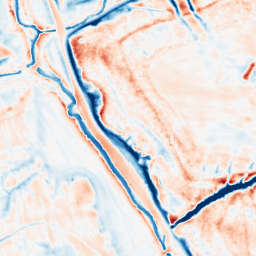
Category: multiscale
Decomposition family: dog_multiscale
Decomposition parameters: sigma_ratio: 1.6
n_scales: 5
base_sigma: 0.5
Upsampling method: regularized
Upsampling parameters: scale: 2
lambda_reg: 0.01
Upsampling scale: 2